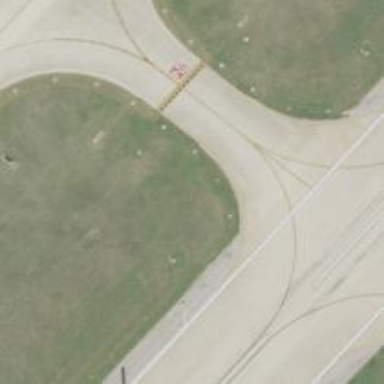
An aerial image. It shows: Image of taxiway at airport.